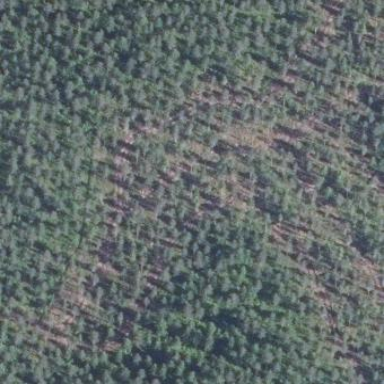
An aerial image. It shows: Needle-leaved woodland.